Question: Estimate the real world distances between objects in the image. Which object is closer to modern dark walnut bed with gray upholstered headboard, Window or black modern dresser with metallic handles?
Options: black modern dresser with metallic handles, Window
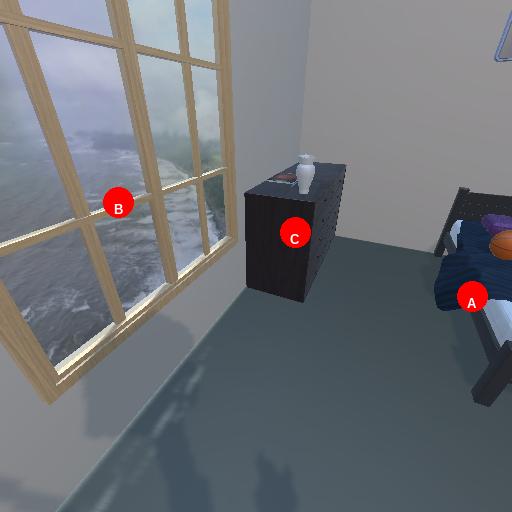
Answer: black modern dresser with metallic handles